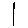
Label: line